Question: I am building a query covering several WHERE AND conditions. Here is an example:
'''
...
WHERE stage1 = 3
AND stage2 = 3
AND stage3 = 3
AND stage4 = 3
AND stage5 = 3
AND submitted = 0
'''
Is there a shorter way of writing this, perhaps like 'WHERE TRUE(stage1=3 & stage2=3 ...)' ?
Edit - just for info, here's the table:

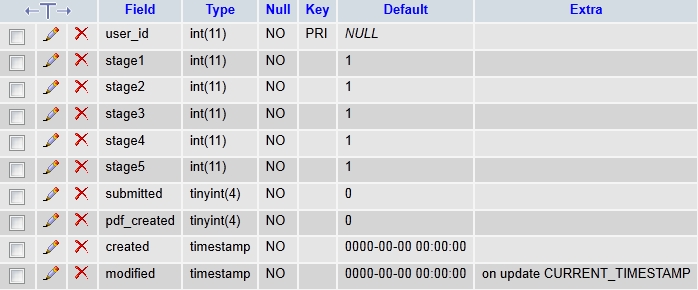
Answer: The shorter way to write that would be:
'''
WHERE (stage1, stage2, stage3, stage4, stage5, submitted)
= (3, 3, 3, 3, 3, 0)
'''
It won't be any faster though, either way you write it.